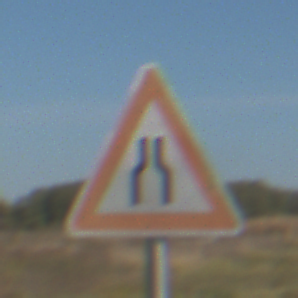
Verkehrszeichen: VerengteFahrbahn
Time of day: MorningAfternoon
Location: Outdoor (Nature)
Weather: Clear
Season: Autumn
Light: Natural